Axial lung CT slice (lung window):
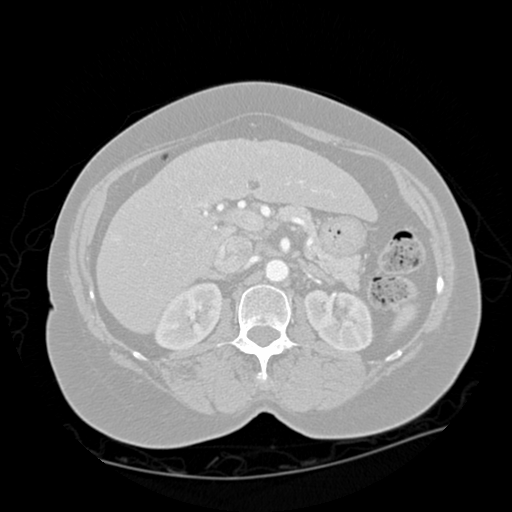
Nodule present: no